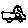
Label: car